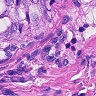
Metastatic tissue present: yes